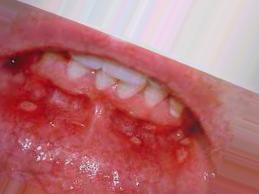
Condition: Mouth Ulcer